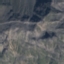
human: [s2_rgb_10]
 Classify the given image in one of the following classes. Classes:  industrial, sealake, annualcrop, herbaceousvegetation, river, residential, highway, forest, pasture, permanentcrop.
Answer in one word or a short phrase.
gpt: HerbaceousVegetation